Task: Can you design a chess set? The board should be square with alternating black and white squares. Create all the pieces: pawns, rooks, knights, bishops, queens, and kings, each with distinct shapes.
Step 2847:
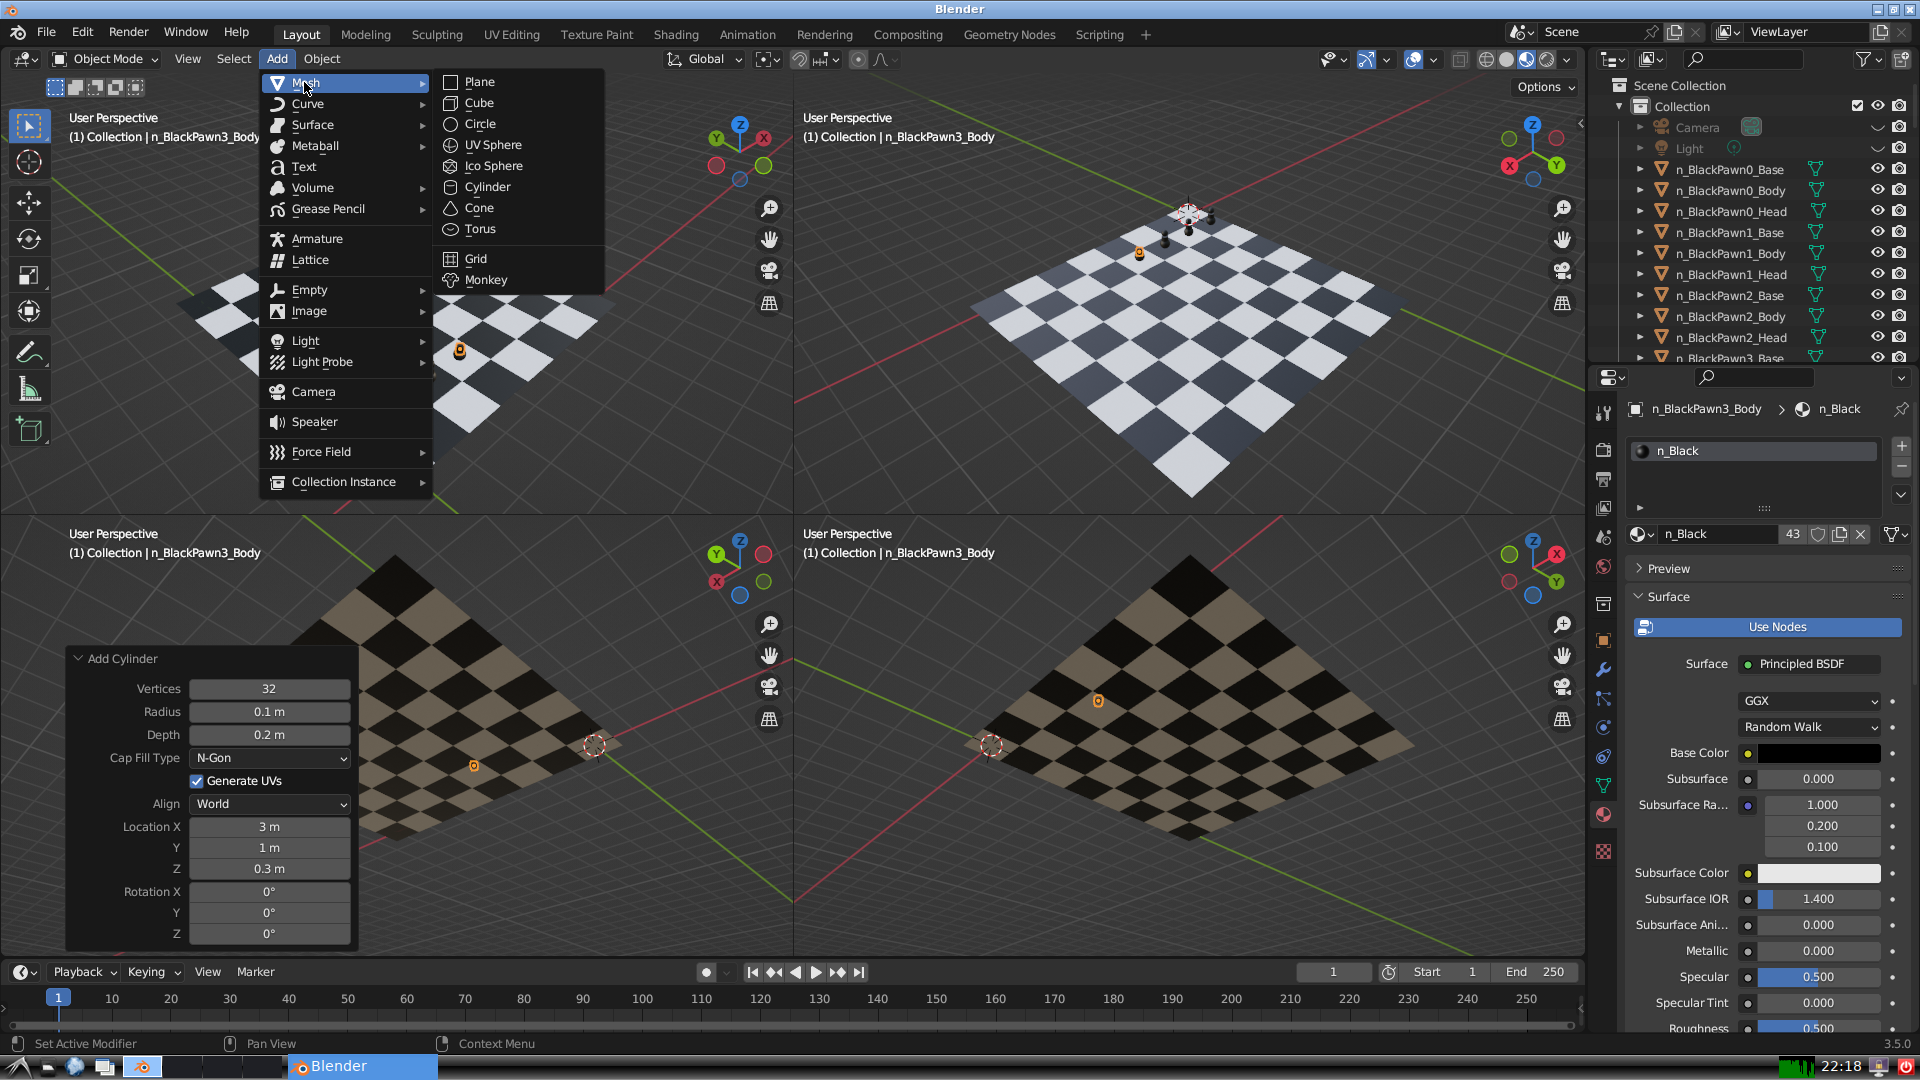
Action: {"mouse_move": [499, 144]}